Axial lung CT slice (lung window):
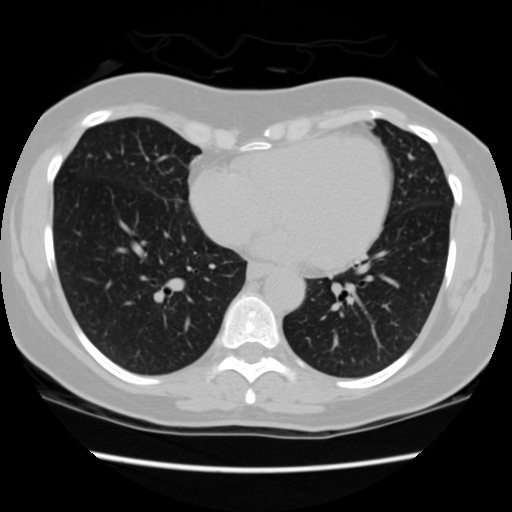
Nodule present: no